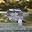
Label: 9